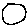
Label: circle